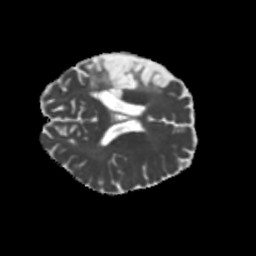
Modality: MD
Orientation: axial
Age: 36
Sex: female
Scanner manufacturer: siemens
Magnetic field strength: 3 T
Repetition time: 5.25 s
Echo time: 0.08 s